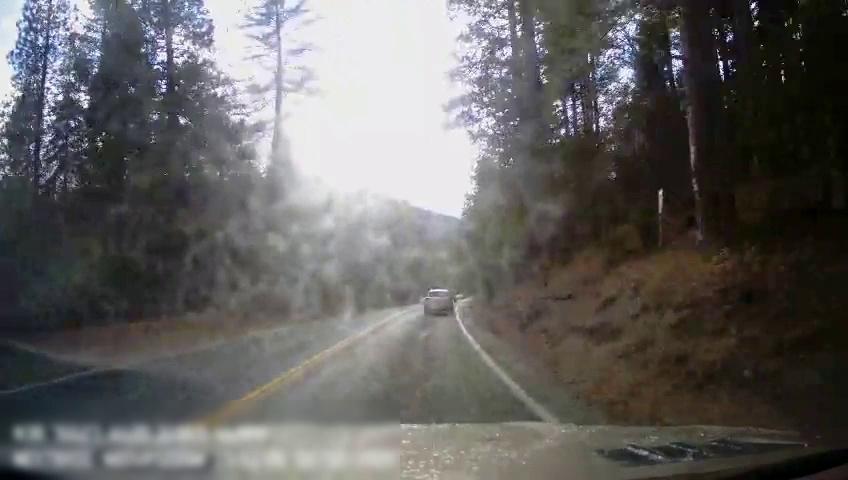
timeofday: Day
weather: Sunny
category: Drivable Space
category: Vehicles | SUV
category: Lanes | Current Lane
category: Lanes | Current Lane
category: Lanes | Opposite Lane
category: Lanes | Opposite Lane